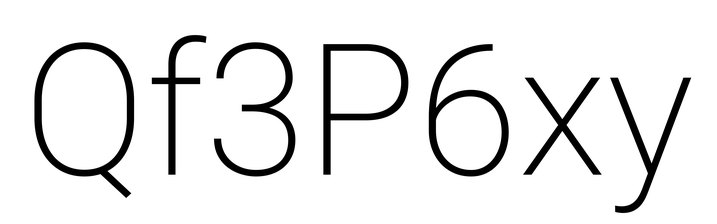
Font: Roboto_ExtraLight